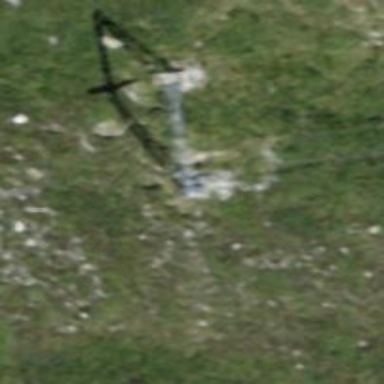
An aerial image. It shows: Pylon for aerialway.